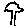
Label: tree